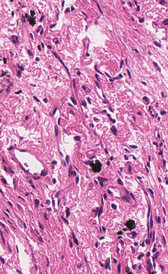
Tumor epithelial tissue: no
Tumor-associated stroma tissue: yes
Normal tissue: no